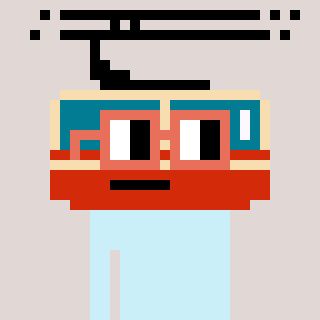
a pixel art character with square orange glasses, a tram wagon-shaped head and a computerblue-colored body on a warm background